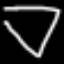
Label: diamond